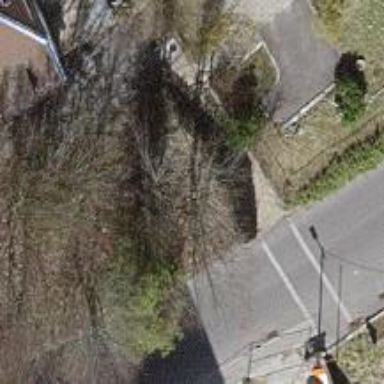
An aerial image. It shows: Retaining wall.